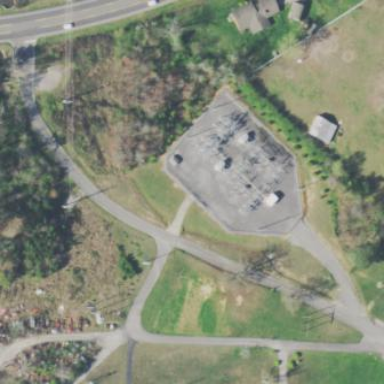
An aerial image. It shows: Power substation.